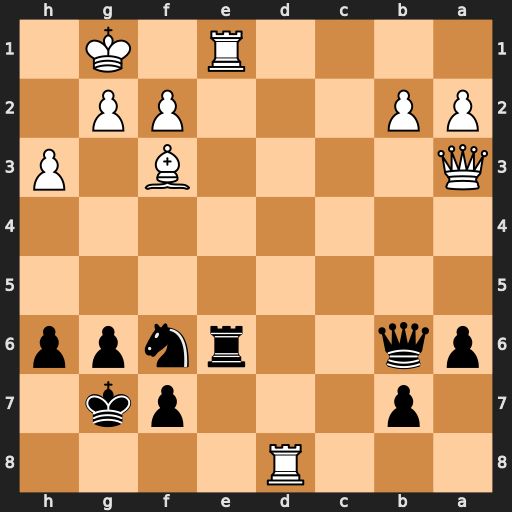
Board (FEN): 3R4/1p3pk1/pq2rnpp/8/8/Q4B1P/PP3PP1/4R1K1
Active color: b
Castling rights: -
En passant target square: -
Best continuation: Rxe1+ Kh2 Qxd8